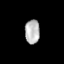
Tissue: lung
Cell type: Epithelial cells
Senescence score: 0.1925
Nuclear area (px): 347
Mean DAPI intensity: 183.879